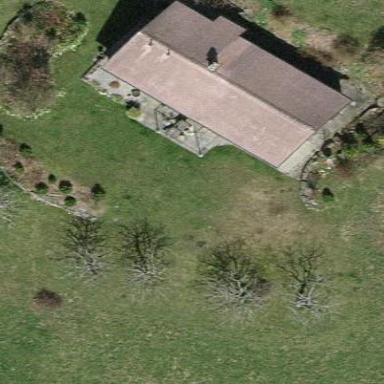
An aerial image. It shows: Simple house.